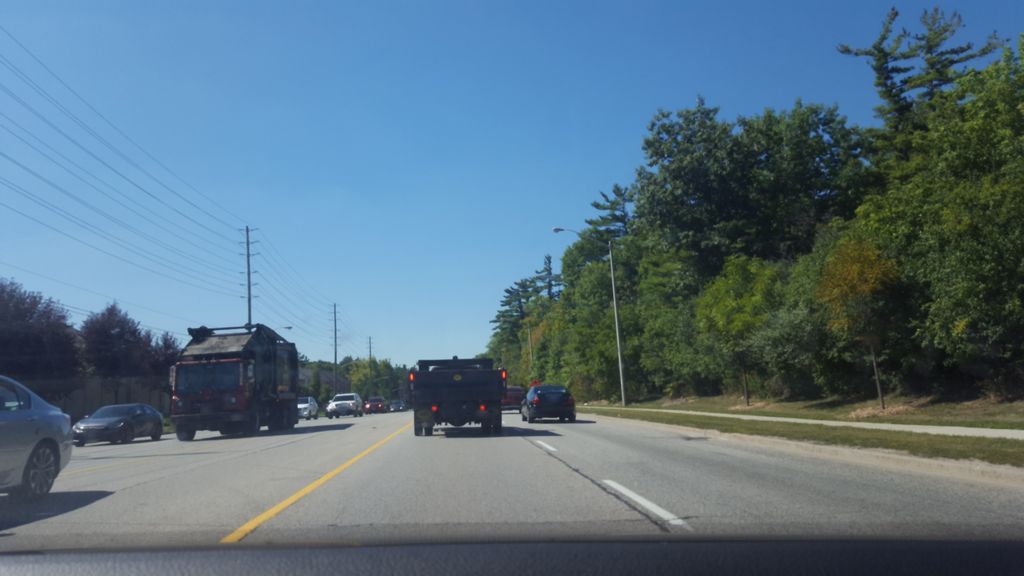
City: toronto